Question: I am working on my first android app and i am trying to to get something like the following layout to display

The first section has 3 columns and all of them will continuously display numbers
The next section is a horizontal androidplot graph which continuously displays 2 of the three numbers
I tried playing with gridlayout and also looked at this <URL> but couldn't get the desired layout to show up
Any help would be appreciated
Thanks ,
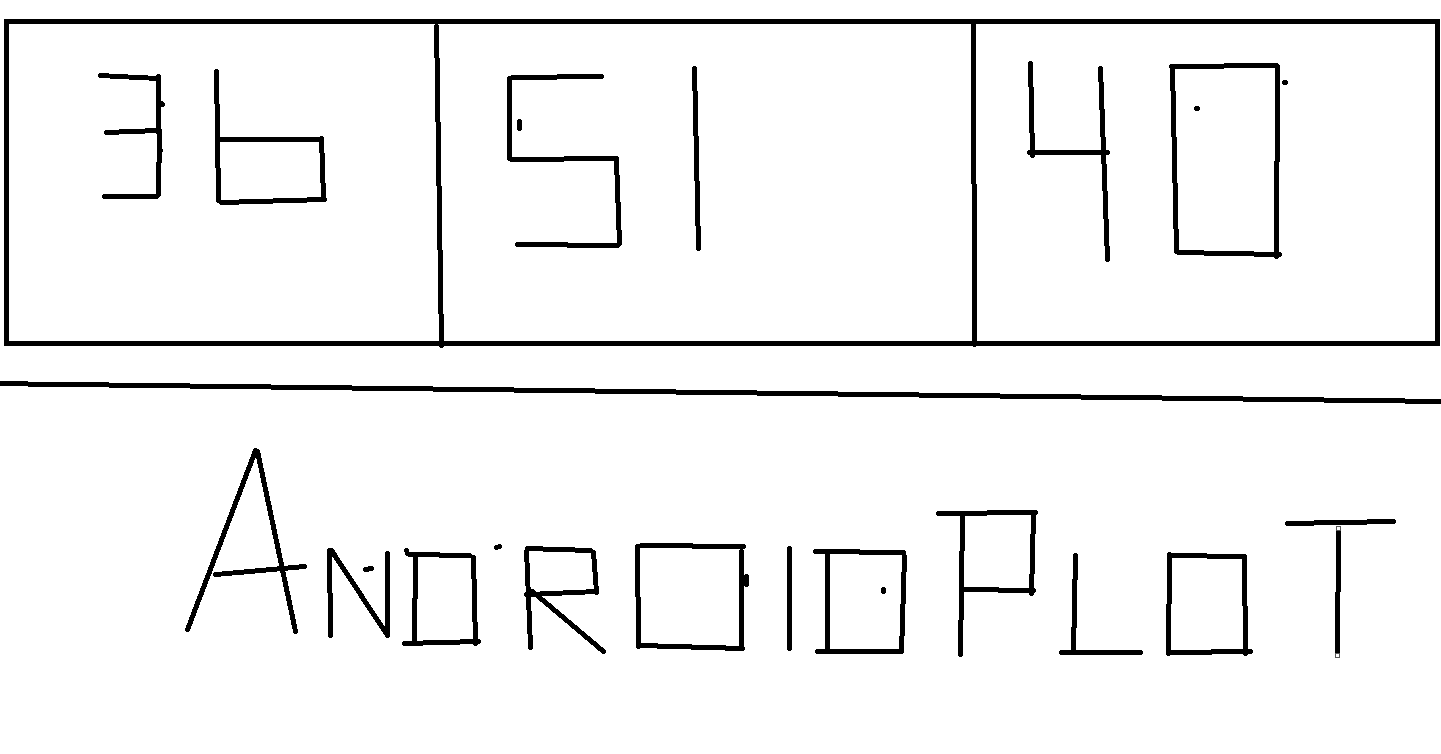
Answer: Hope you like it, have fun:
'''
<LinearLayout
android:layout_width="fill_parent"
android:layout_height="wrap_content"
android:orientation="horizontal">
<TextView
android:layout_width="0dp"
android:layout_height="wrap_content"
android:layout_weight="1"
android:text="36"
android:layout_gravity="left"
android:textSize="48sp"
android:background="@color/gray_bg"/>
<TextView
android:layout_width="0dp"
android:layout_height="wrap_content"
android:layout_weight="1"
android:text="51"
android:gravity="center"
android:textSize="48sp"
android:background="@color/material_blue_grey_800"/>
<TextView
android:layout_width="0dp"
android:layout_height="wrap_content"
android:layout_weight="1"
android:text="40"
android:gravity="right"
android:textSize="48sp"
android:background="@color/gray_bg"/>
</LinearLayout>
<TextView
android:layout_marginTop="50dp"
android:layout_width="wrap_content"
android:layout_height="wrap_content"
android:textSize="60sp"
android:gravity="center"
android:layout_gravity="center"
android:text="AndroidPlot"/>
</LinearLayout>
'''